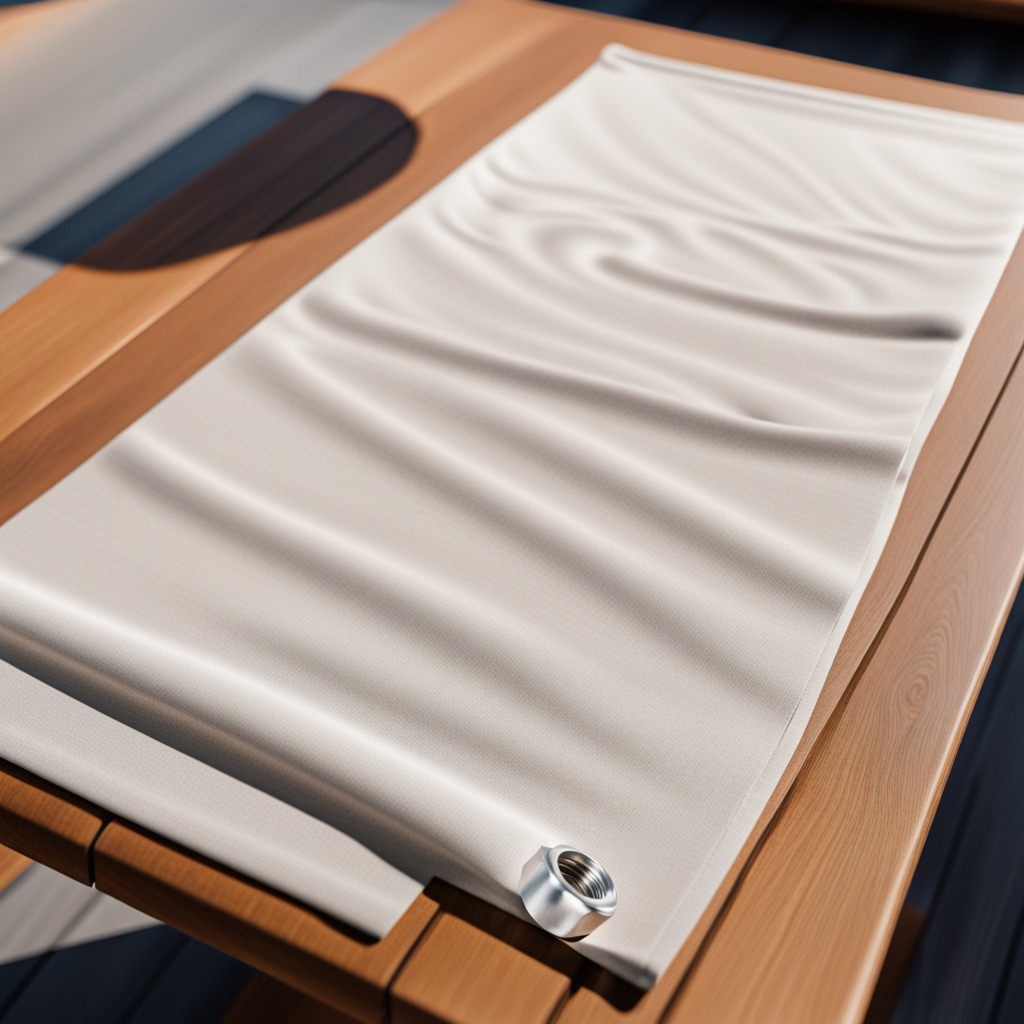
A metal nut is lying on a wooden table.